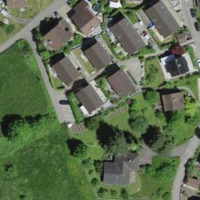
EUNIS habitat code: 55
Species observed at this site:
Clinopodium vulgare
Tussilago farfara